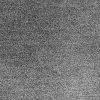
Atmospheric dust classification: dusty